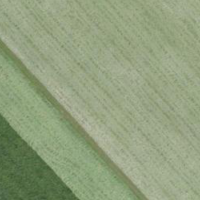
EUNIS habitat code: 52
Species observed at this site:
Campanula trachelium